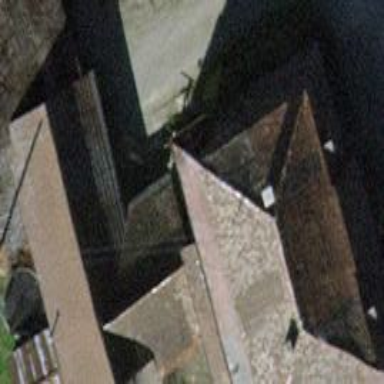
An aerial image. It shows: Detached building with pyramidal roof shape.